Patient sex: F
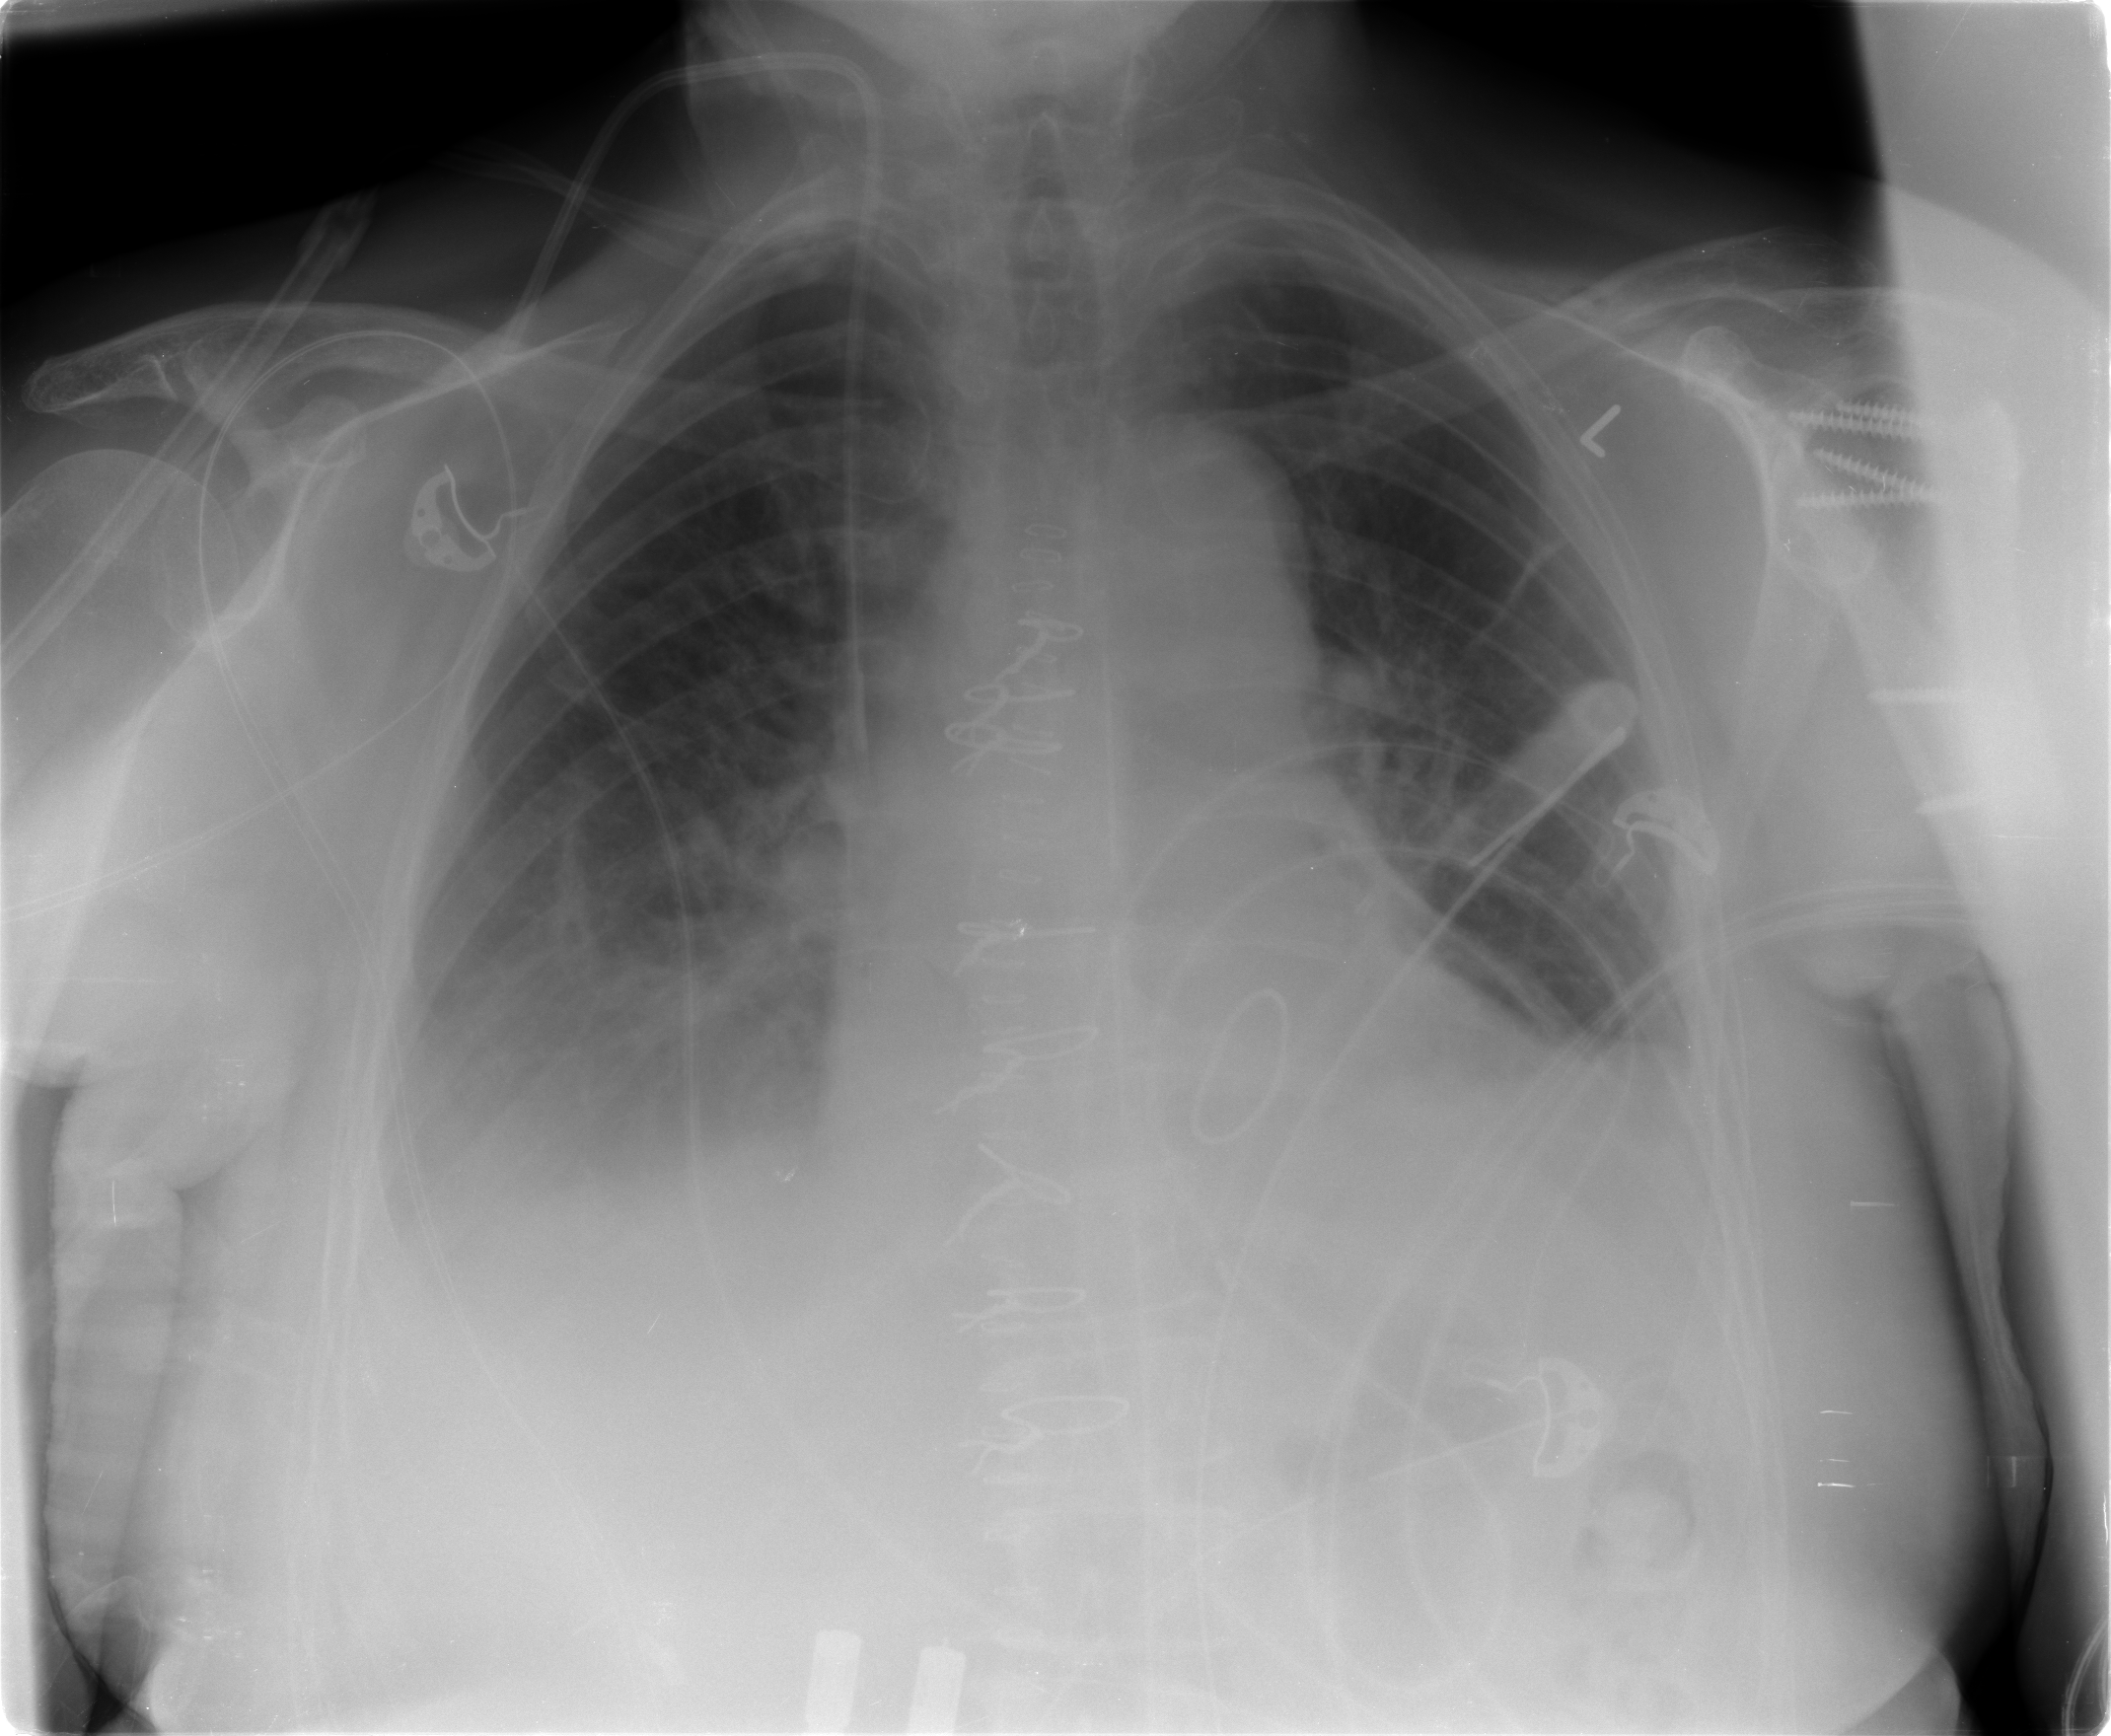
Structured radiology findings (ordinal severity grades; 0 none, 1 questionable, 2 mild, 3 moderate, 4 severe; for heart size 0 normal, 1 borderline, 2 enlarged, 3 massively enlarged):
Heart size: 2
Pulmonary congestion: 2
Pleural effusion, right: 2
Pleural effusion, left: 2
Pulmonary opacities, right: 2
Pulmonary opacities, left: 0
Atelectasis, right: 2
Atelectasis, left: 2